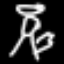
Label: angel